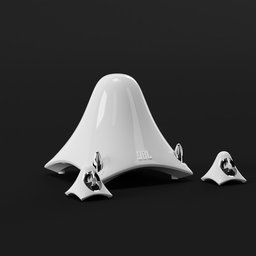
Label: electronics